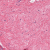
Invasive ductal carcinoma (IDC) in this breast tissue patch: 0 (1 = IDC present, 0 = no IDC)